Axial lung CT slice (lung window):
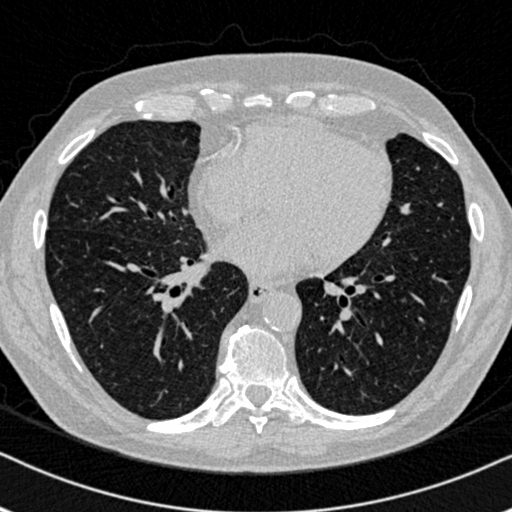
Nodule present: no